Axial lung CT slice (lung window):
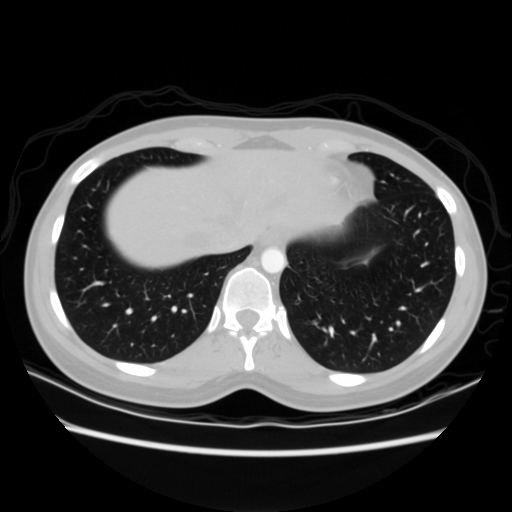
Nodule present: no